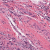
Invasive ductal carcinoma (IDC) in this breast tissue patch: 1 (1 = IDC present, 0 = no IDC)